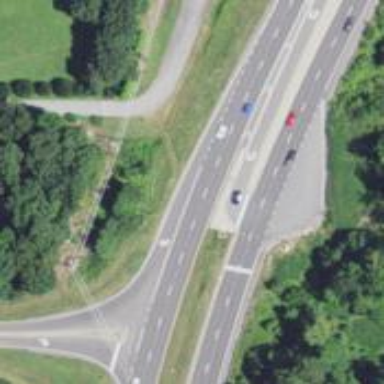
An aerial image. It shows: Trunk highway.